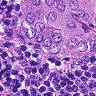
Metastatic tissue present: yes